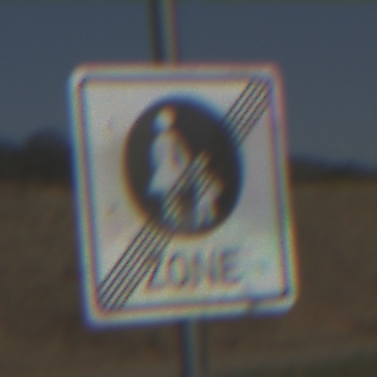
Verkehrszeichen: EndeFussgaengerzone
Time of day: Midday
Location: Outdoor (RoadRail)
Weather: Clear
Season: Summer
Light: Natural